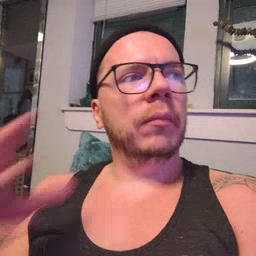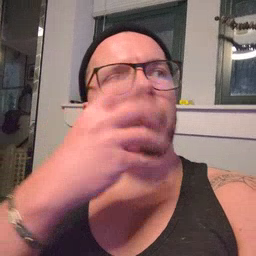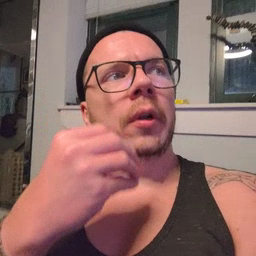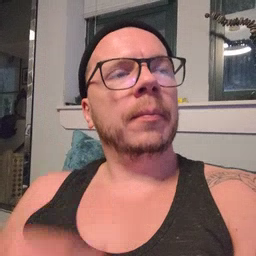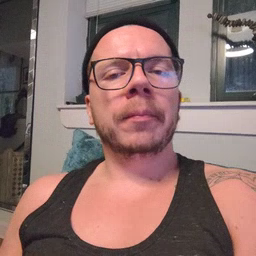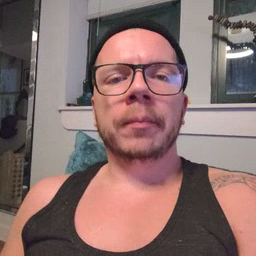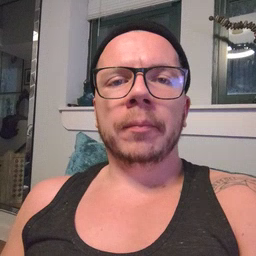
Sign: pretty